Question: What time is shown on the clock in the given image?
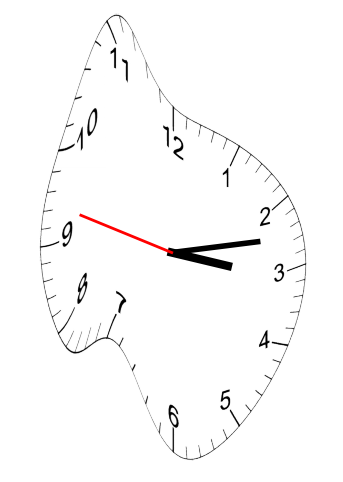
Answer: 03:12:47